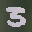
Label: 3